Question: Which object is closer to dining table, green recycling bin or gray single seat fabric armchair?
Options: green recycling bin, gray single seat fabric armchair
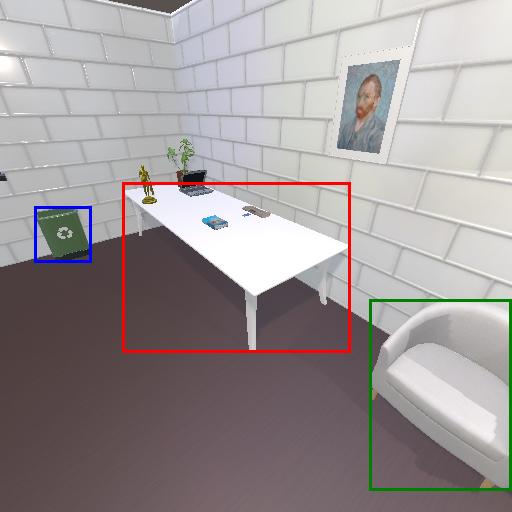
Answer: green recycling bin